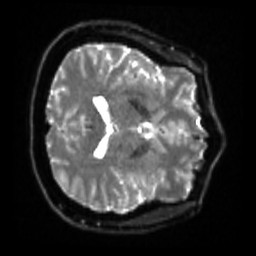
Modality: sbref
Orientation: axial
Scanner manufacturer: siemens
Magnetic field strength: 3 T
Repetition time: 4 s
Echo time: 0.0594 s